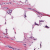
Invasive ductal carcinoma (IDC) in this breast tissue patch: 1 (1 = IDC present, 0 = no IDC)